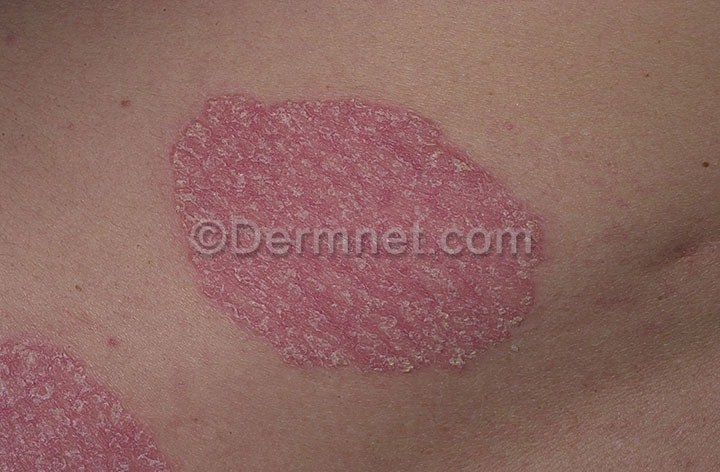
Disease: Psoriasis pictures Lichen Planus and related diseases